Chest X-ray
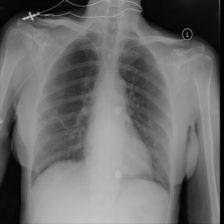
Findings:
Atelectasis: negative
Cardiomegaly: negative
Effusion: negative
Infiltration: positive
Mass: negative
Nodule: positive
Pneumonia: negative
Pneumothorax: negative
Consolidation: negative
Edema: negative
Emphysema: negative
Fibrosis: negative
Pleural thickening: negative
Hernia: negative